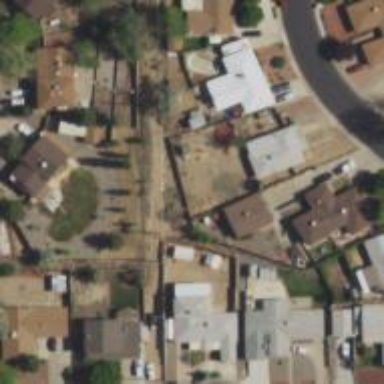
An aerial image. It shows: Alley classified as service road.